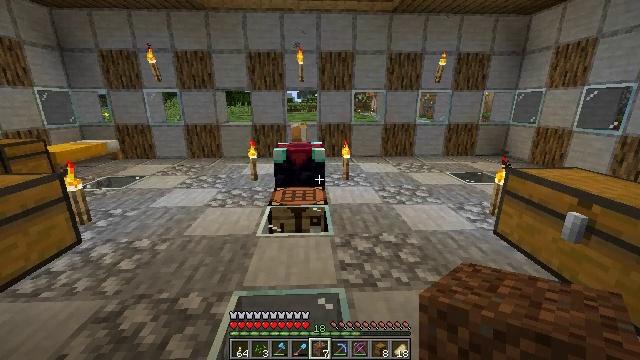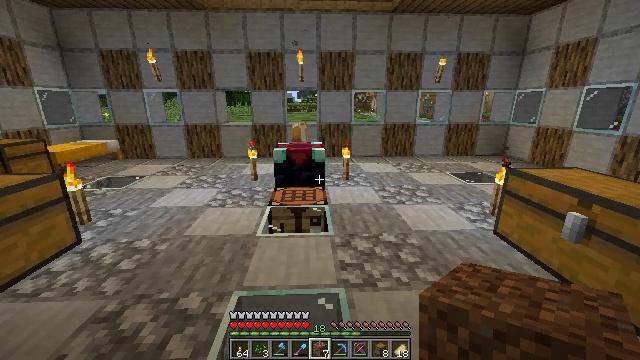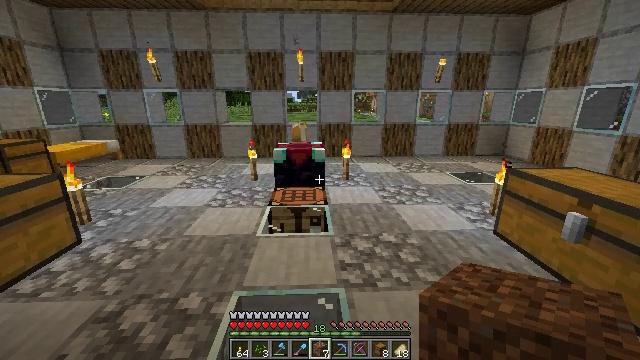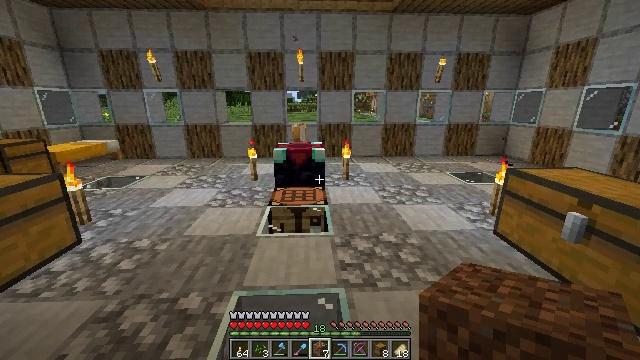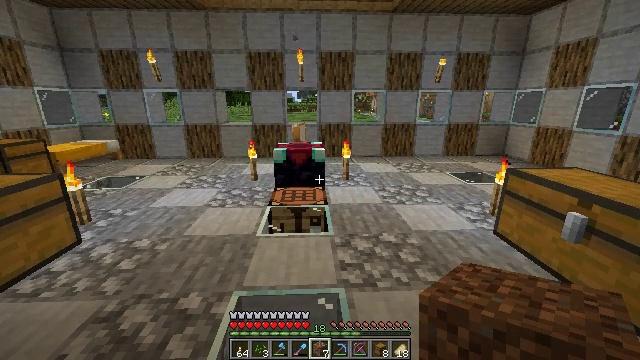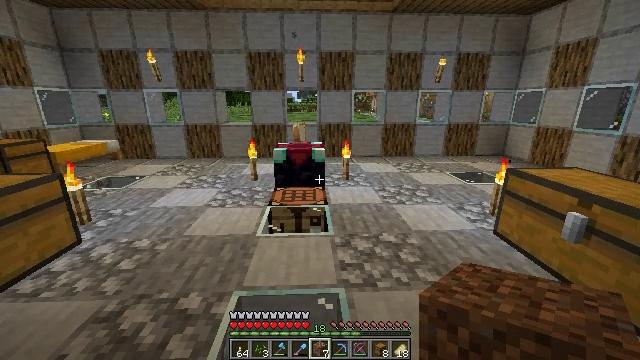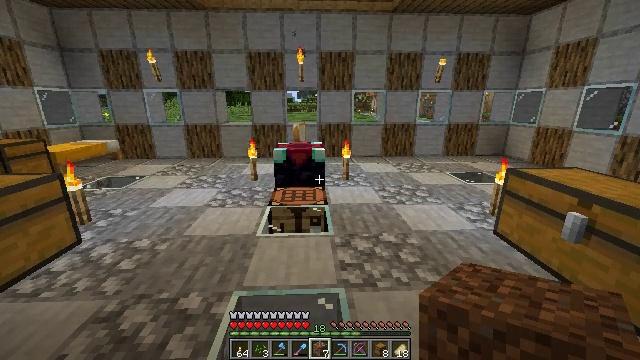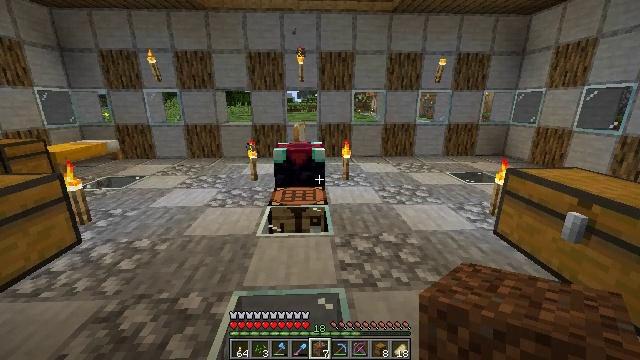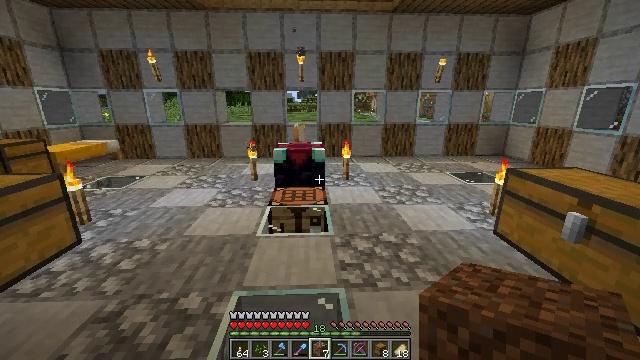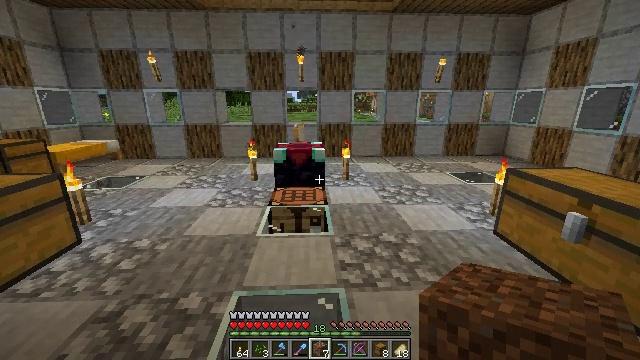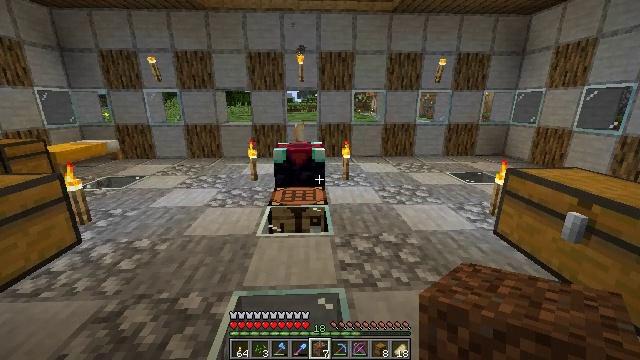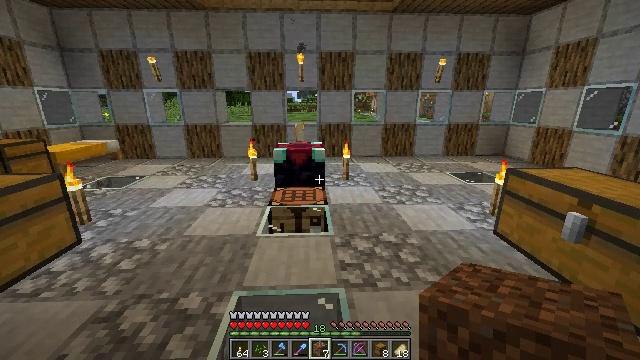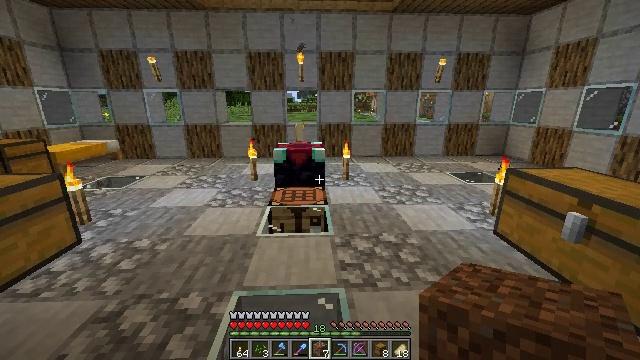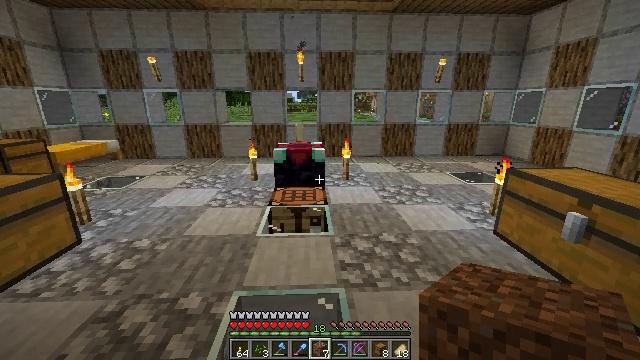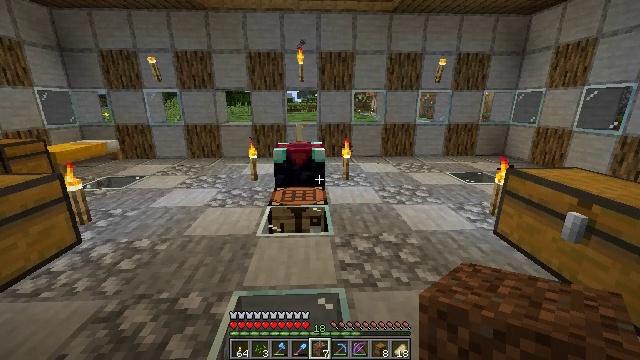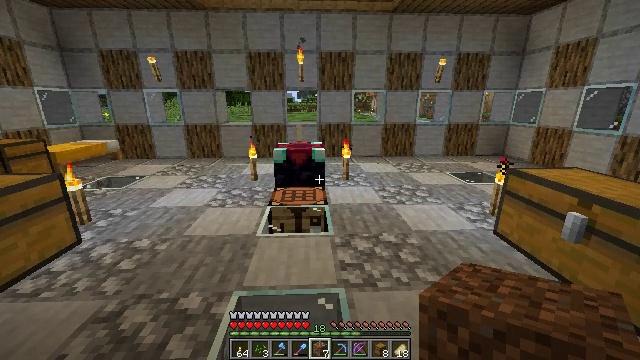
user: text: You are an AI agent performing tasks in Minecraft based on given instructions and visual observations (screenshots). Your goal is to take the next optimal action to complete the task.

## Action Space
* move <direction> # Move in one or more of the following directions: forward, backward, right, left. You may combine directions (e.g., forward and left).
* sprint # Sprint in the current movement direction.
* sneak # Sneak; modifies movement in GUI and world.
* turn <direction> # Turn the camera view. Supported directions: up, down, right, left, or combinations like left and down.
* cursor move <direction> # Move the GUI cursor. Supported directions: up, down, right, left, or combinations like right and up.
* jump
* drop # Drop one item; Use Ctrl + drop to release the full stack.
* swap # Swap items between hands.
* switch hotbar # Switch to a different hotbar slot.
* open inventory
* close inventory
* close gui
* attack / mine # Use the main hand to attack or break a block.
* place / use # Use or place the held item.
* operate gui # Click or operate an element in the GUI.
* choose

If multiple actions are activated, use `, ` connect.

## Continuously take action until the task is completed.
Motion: motion action
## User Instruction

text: Open the crafting interface to craft an oak sign.
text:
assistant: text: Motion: no_op
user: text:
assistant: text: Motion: no_op
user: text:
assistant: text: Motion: no_op
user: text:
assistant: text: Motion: no_op
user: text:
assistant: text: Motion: no_op
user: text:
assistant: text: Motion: no_op
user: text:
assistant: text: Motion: no_op
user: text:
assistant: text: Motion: no_op
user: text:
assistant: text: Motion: no_op
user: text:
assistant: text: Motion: no_op
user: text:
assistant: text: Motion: no_op
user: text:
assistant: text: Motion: no_op
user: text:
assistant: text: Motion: no_op
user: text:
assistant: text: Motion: no_op
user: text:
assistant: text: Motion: no_op
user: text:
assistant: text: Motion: no_op
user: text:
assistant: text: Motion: no_op
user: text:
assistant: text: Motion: no_op
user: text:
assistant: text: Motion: no_op
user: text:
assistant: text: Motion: no_op
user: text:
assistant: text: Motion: no_op
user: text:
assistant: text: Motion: no_op
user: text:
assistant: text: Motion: no_op
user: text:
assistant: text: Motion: no_op
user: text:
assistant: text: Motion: no_op
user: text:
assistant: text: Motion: move forward, turn left
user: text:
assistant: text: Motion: move forward, turn left
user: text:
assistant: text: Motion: move forward, turn left
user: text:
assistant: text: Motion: move forward
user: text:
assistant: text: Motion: move forward, sprint, turn left